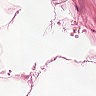
Metastatic tissue present: no